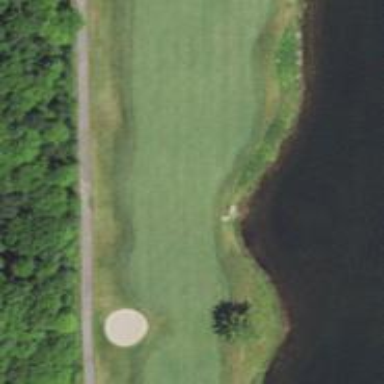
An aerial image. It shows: Golf hole.